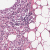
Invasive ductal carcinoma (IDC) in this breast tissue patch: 0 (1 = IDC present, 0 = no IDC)